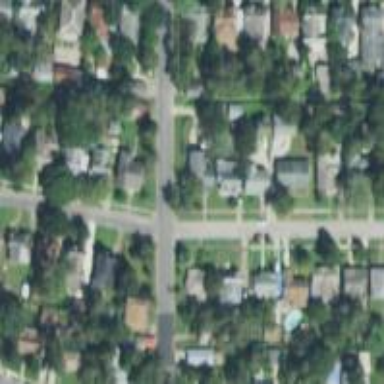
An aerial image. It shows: Residential road.